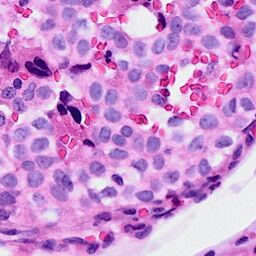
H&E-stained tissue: Breast